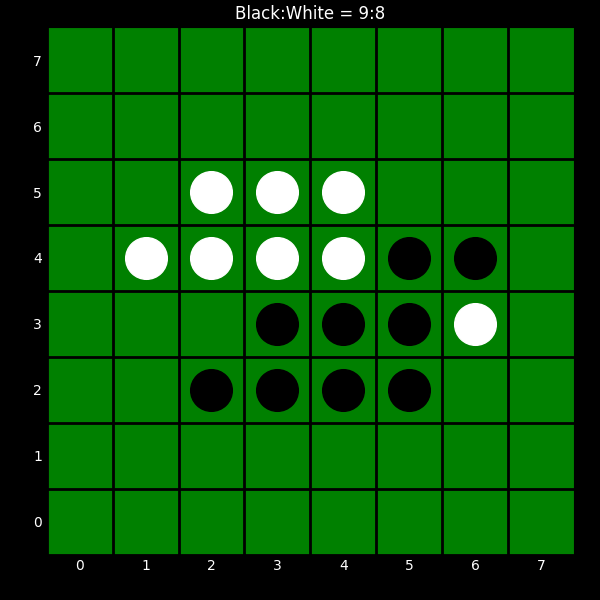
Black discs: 9
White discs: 8